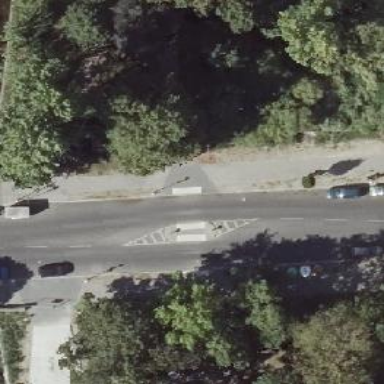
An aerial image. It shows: Footway.